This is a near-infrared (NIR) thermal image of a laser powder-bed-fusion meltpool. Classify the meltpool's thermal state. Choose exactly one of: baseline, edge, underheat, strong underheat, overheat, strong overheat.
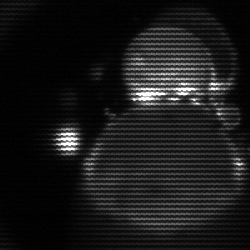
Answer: edge